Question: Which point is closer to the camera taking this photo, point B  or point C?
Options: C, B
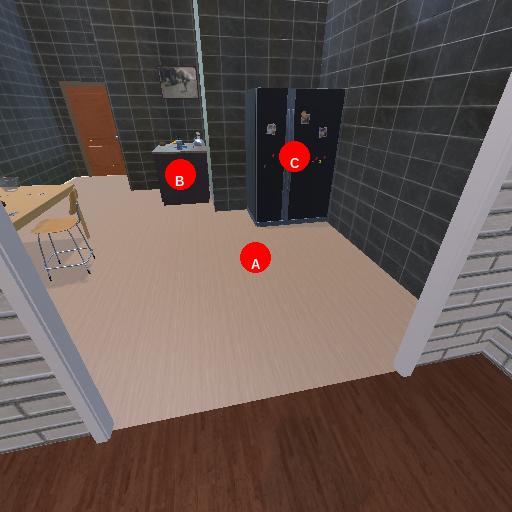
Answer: C